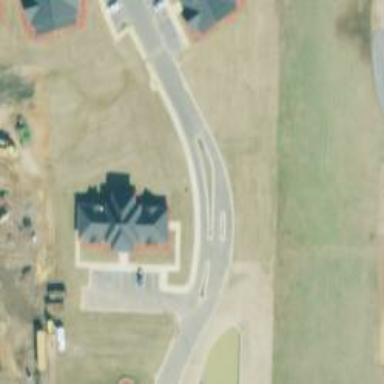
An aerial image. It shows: Residential road.